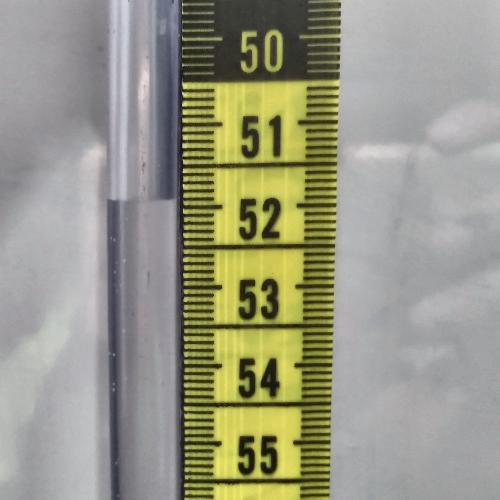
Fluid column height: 51.9 cm